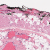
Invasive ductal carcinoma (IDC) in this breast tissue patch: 0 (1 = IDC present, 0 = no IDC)